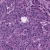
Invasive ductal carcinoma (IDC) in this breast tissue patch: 1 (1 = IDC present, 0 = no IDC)